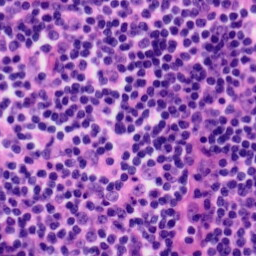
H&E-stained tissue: Tonsil